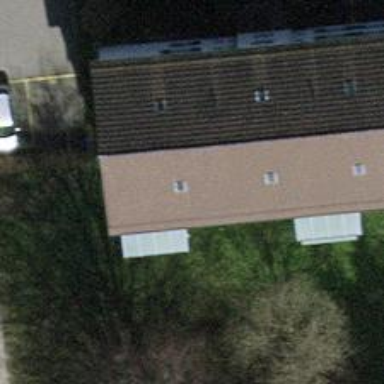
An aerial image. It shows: Building with tiled roof.